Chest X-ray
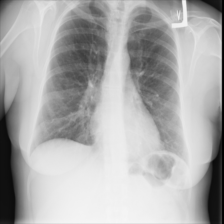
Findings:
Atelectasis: negative
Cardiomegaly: negative
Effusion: negative
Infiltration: negative
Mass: negative
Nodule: negative
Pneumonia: negative
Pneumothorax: negative
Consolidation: negative
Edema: negative
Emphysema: negative
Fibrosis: negative
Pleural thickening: negative
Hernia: negative